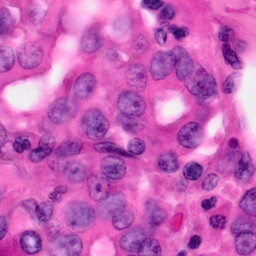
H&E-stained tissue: Pancreatic